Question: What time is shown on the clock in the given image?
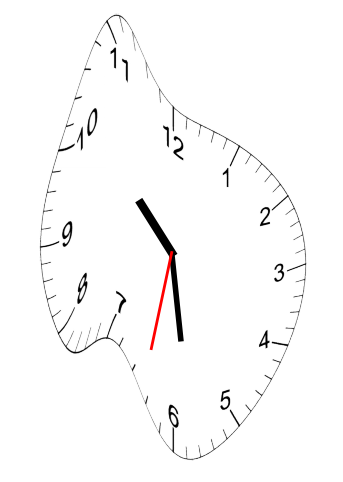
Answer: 10:28:32